Question: I'm having some trouble creating a (somewhat strange) layout and I can't find an example anywhere of exactly what I'm trying to do.
I would like to layout multiple blocks that look like this:
'''
<div class="rel">
<div class="item">--- a</div>
<div class="item">- b</div>
<div class="item">c</div>
</div>
'''
where all of the .item elements are on top of one another, but the .rel elements layout normally so they are all visible. It's important to note that all the .item elements within a .rel will be of exactly the same length, yet they may be of any length, so they might wrap onto a new line. Here is an image of what I'm trying to do:

I've created <URL>.
In case anyone else finds themselves needing this truly strange layout:
<URL>
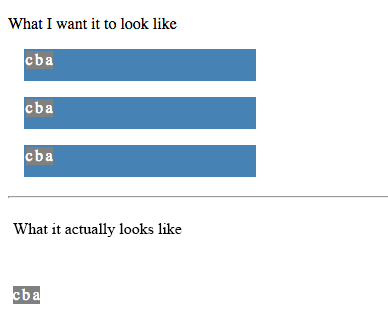
Answer: I am not exactly sure what you are trying to achieve, but it seems that you want '<div class="item">' to display inline. you can use 'float=left' or 'display=inline-block' instead of absolute positioning. your divs are on top of each other right now .
Something similar to this
'''
<div class="container">
<div class="rel clearfix">
<div class="item">a</div>
<div class="item">b</div>
<div class="item">c</div>
</div>
</div>
'''
and
'''
.container {
width: 200px;
}
.rel {
width: 100%;
background: steelblue;
margin: 1em;
padding: 1em;
position: relative;
}
.item {
color: white;
background: gray;
margin: .1em;
float:left;
}
.clearfix:after {
visibility: hidden;
display: block;
font-size: 0;
content: " ";
clear: both;
height: 0;
}
.clearfix { display: inline-block; }
.rel-2 {
width: 100%;
background: steelblue;
margin: .2em;
position: relative;
}
'''
check it out here <URL>